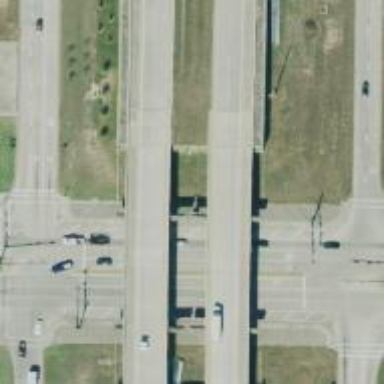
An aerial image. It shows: Bridge over motorway.